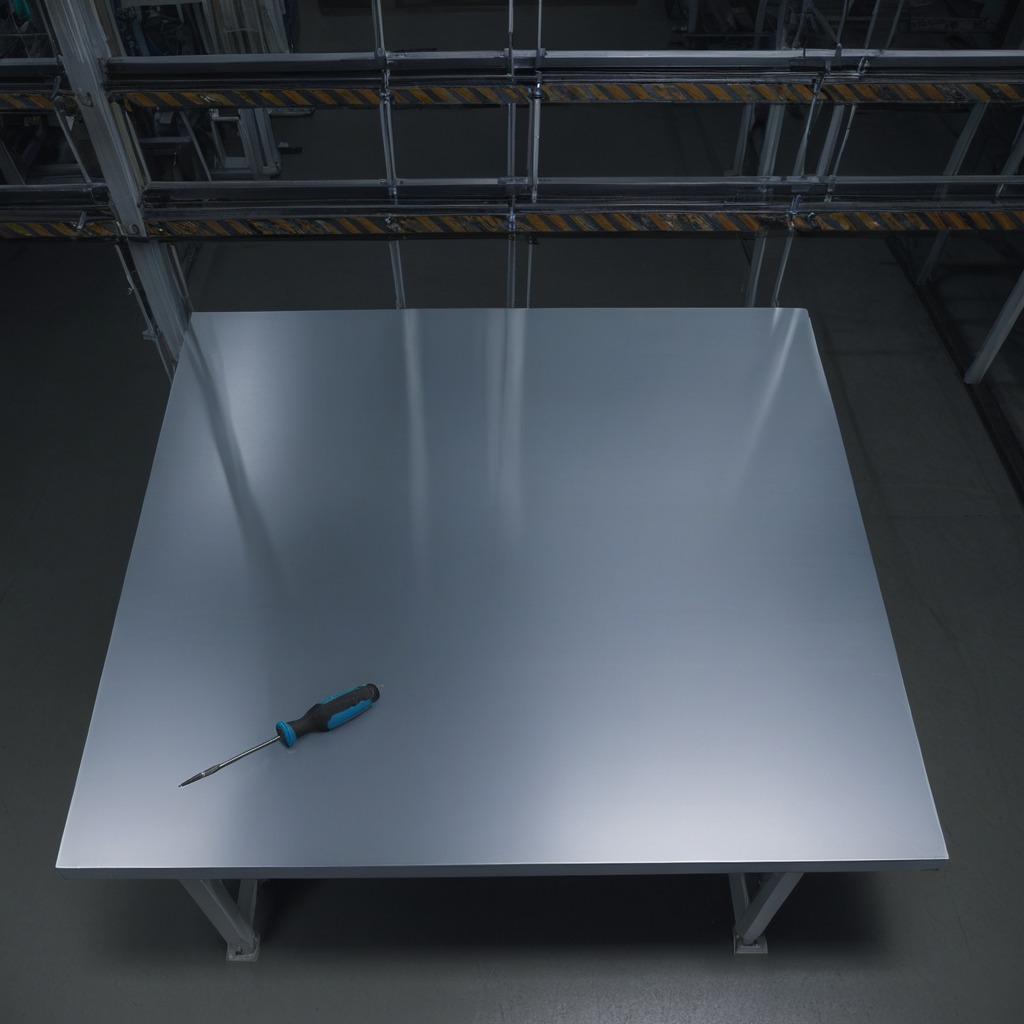
A screwdriver is lying on the tabletop.